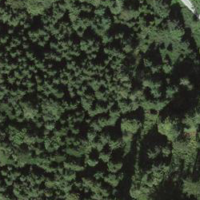
EUNIS habitat code: 43
Species observed at this site:
Lapsana communis